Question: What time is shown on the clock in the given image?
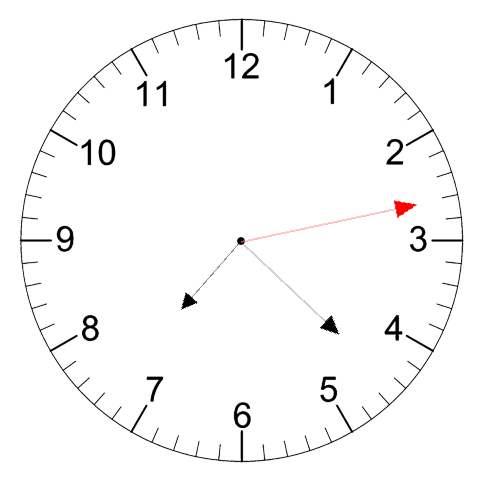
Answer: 07:22:13